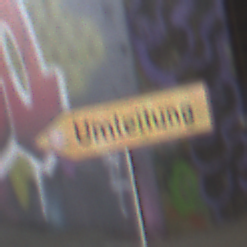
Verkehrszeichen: UmleitungswegweiserLinksweisend
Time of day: Midday
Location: Roofed (Special)
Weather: Overcast
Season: NotSpecified
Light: Natural